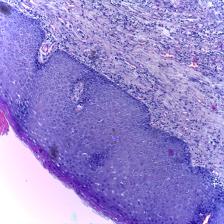
Diagnosis: OSCC